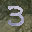
Label: 3